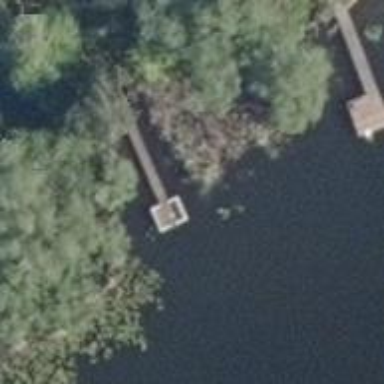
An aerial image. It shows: Man-made pier.